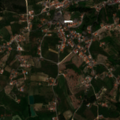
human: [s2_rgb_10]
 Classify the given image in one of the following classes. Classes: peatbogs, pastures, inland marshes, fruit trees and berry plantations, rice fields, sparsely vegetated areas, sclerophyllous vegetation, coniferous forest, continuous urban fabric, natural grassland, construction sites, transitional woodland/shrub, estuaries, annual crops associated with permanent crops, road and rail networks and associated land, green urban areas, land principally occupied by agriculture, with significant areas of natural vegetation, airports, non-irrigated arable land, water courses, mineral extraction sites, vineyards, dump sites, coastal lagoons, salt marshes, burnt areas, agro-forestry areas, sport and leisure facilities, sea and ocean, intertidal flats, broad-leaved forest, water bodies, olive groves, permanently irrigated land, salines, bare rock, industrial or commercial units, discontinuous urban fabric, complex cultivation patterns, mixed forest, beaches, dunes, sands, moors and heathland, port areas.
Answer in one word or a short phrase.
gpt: discontinuous urban fabric, olive groves, annual crops associated with permanent crops, land principally occupied by agriculture, with significant areas of natural vegetation